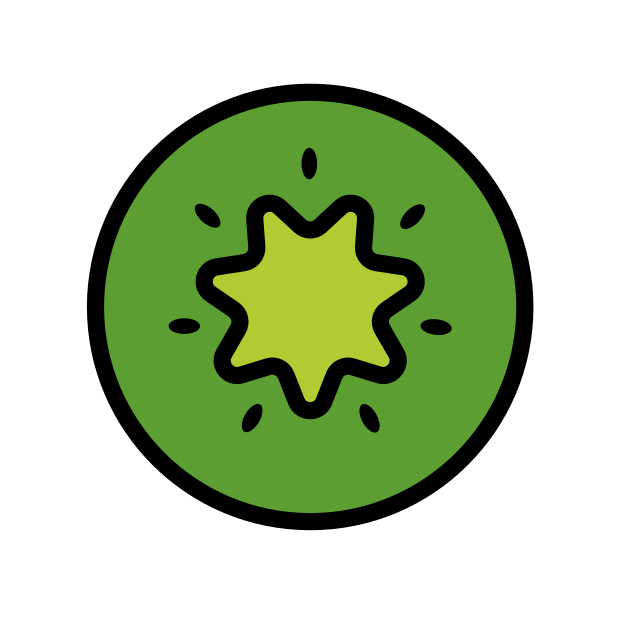
kiwi fruit